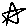
Label: star